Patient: sex M, age 42
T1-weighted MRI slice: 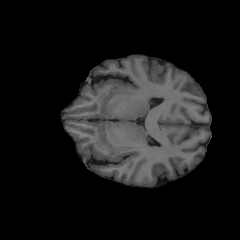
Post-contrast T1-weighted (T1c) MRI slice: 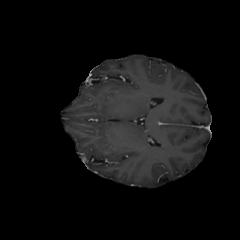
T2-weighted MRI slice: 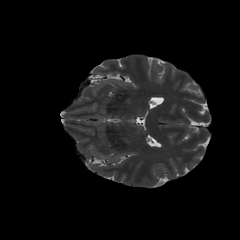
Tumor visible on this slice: no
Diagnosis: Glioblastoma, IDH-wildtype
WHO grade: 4